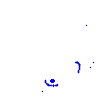
Particle: proton